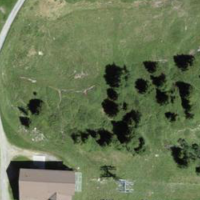
EUNIS habitat code: 26
Species observed at this site:
Campanula barbata